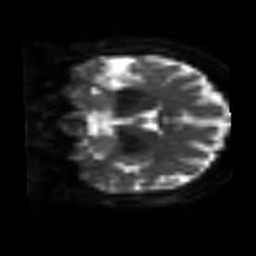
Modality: sbref
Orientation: coronal
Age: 59
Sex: female
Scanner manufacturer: siemens
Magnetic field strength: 3 T
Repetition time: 3.2 s
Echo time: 0.081 s